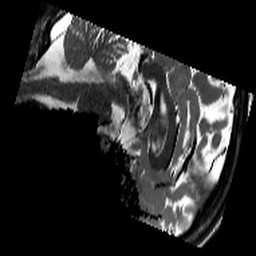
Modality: T2w
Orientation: sagittal